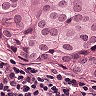
Metastatic tissue present: yes